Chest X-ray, PA view. Patient: 49 years old, sex M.
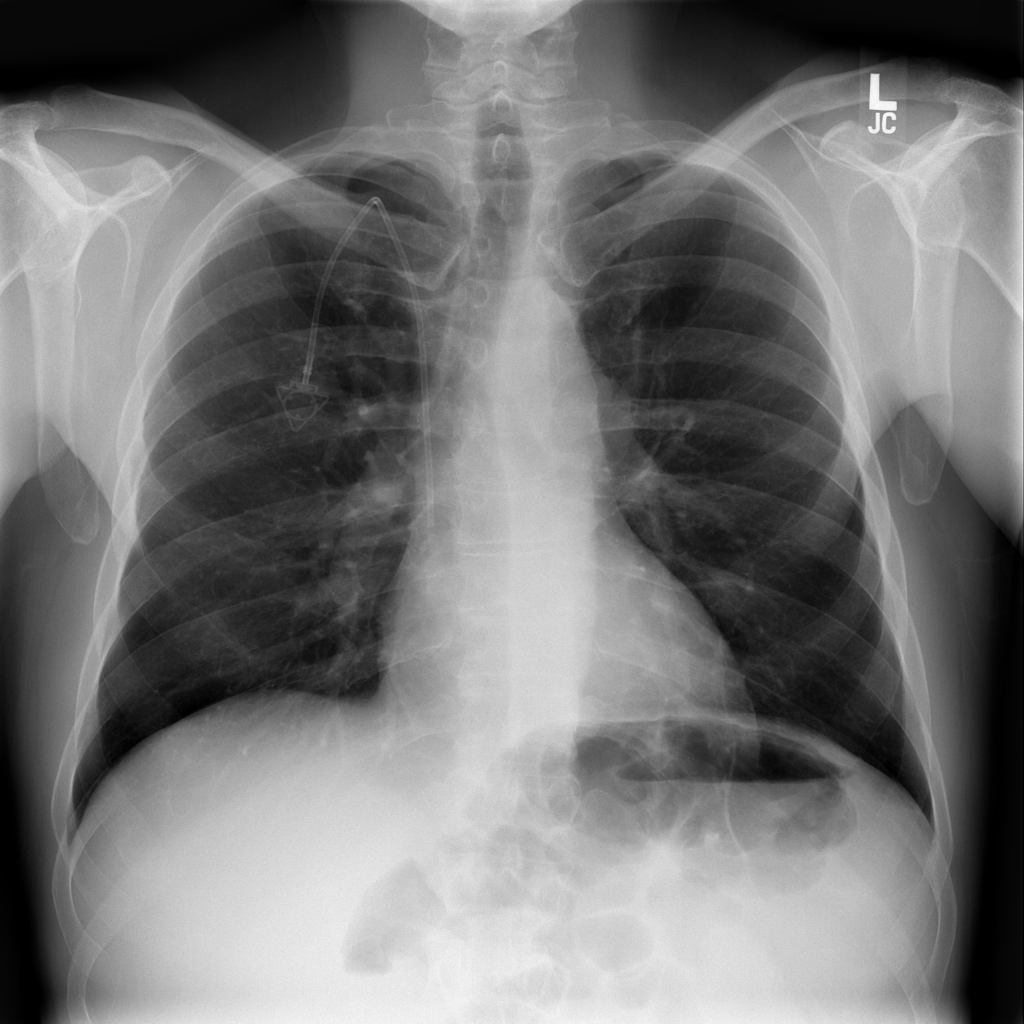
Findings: No Finding